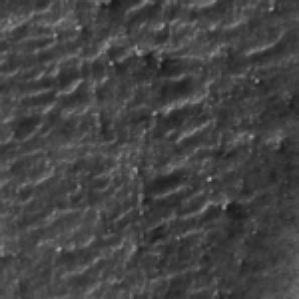
Label: frost